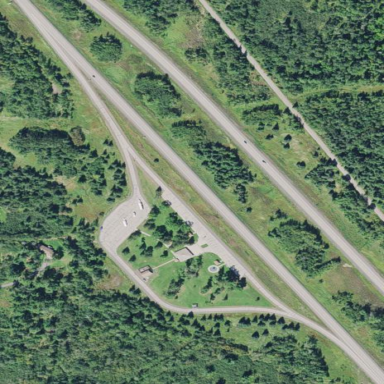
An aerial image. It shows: Rest area along the road.